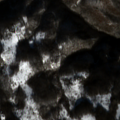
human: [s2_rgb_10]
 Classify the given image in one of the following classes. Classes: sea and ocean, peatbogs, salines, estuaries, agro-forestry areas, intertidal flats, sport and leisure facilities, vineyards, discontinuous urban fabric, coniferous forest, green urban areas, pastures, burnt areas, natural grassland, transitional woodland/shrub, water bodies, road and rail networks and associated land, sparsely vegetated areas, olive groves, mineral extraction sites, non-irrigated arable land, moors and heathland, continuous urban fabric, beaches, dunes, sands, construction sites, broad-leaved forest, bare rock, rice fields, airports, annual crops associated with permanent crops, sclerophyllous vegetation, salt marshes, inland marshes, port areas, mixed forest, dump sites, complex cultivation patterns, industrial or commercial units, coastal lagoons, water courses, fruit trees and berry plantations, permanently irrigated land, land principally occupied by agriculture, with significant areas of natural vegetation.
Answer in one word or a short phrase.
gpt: pastures, broad-leaved forest